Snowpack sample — Buffalo Mountain, Silverthorne, Colorado, USA (1/25/25, 10:11 AM MST)
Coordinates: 39.6222, -106.1139
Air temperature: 22 °F
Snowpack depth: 110 cm
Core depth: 10 cm
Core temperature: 46.4 °F
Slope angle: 12°, slope face: 102°
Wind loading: high
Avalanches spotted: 0
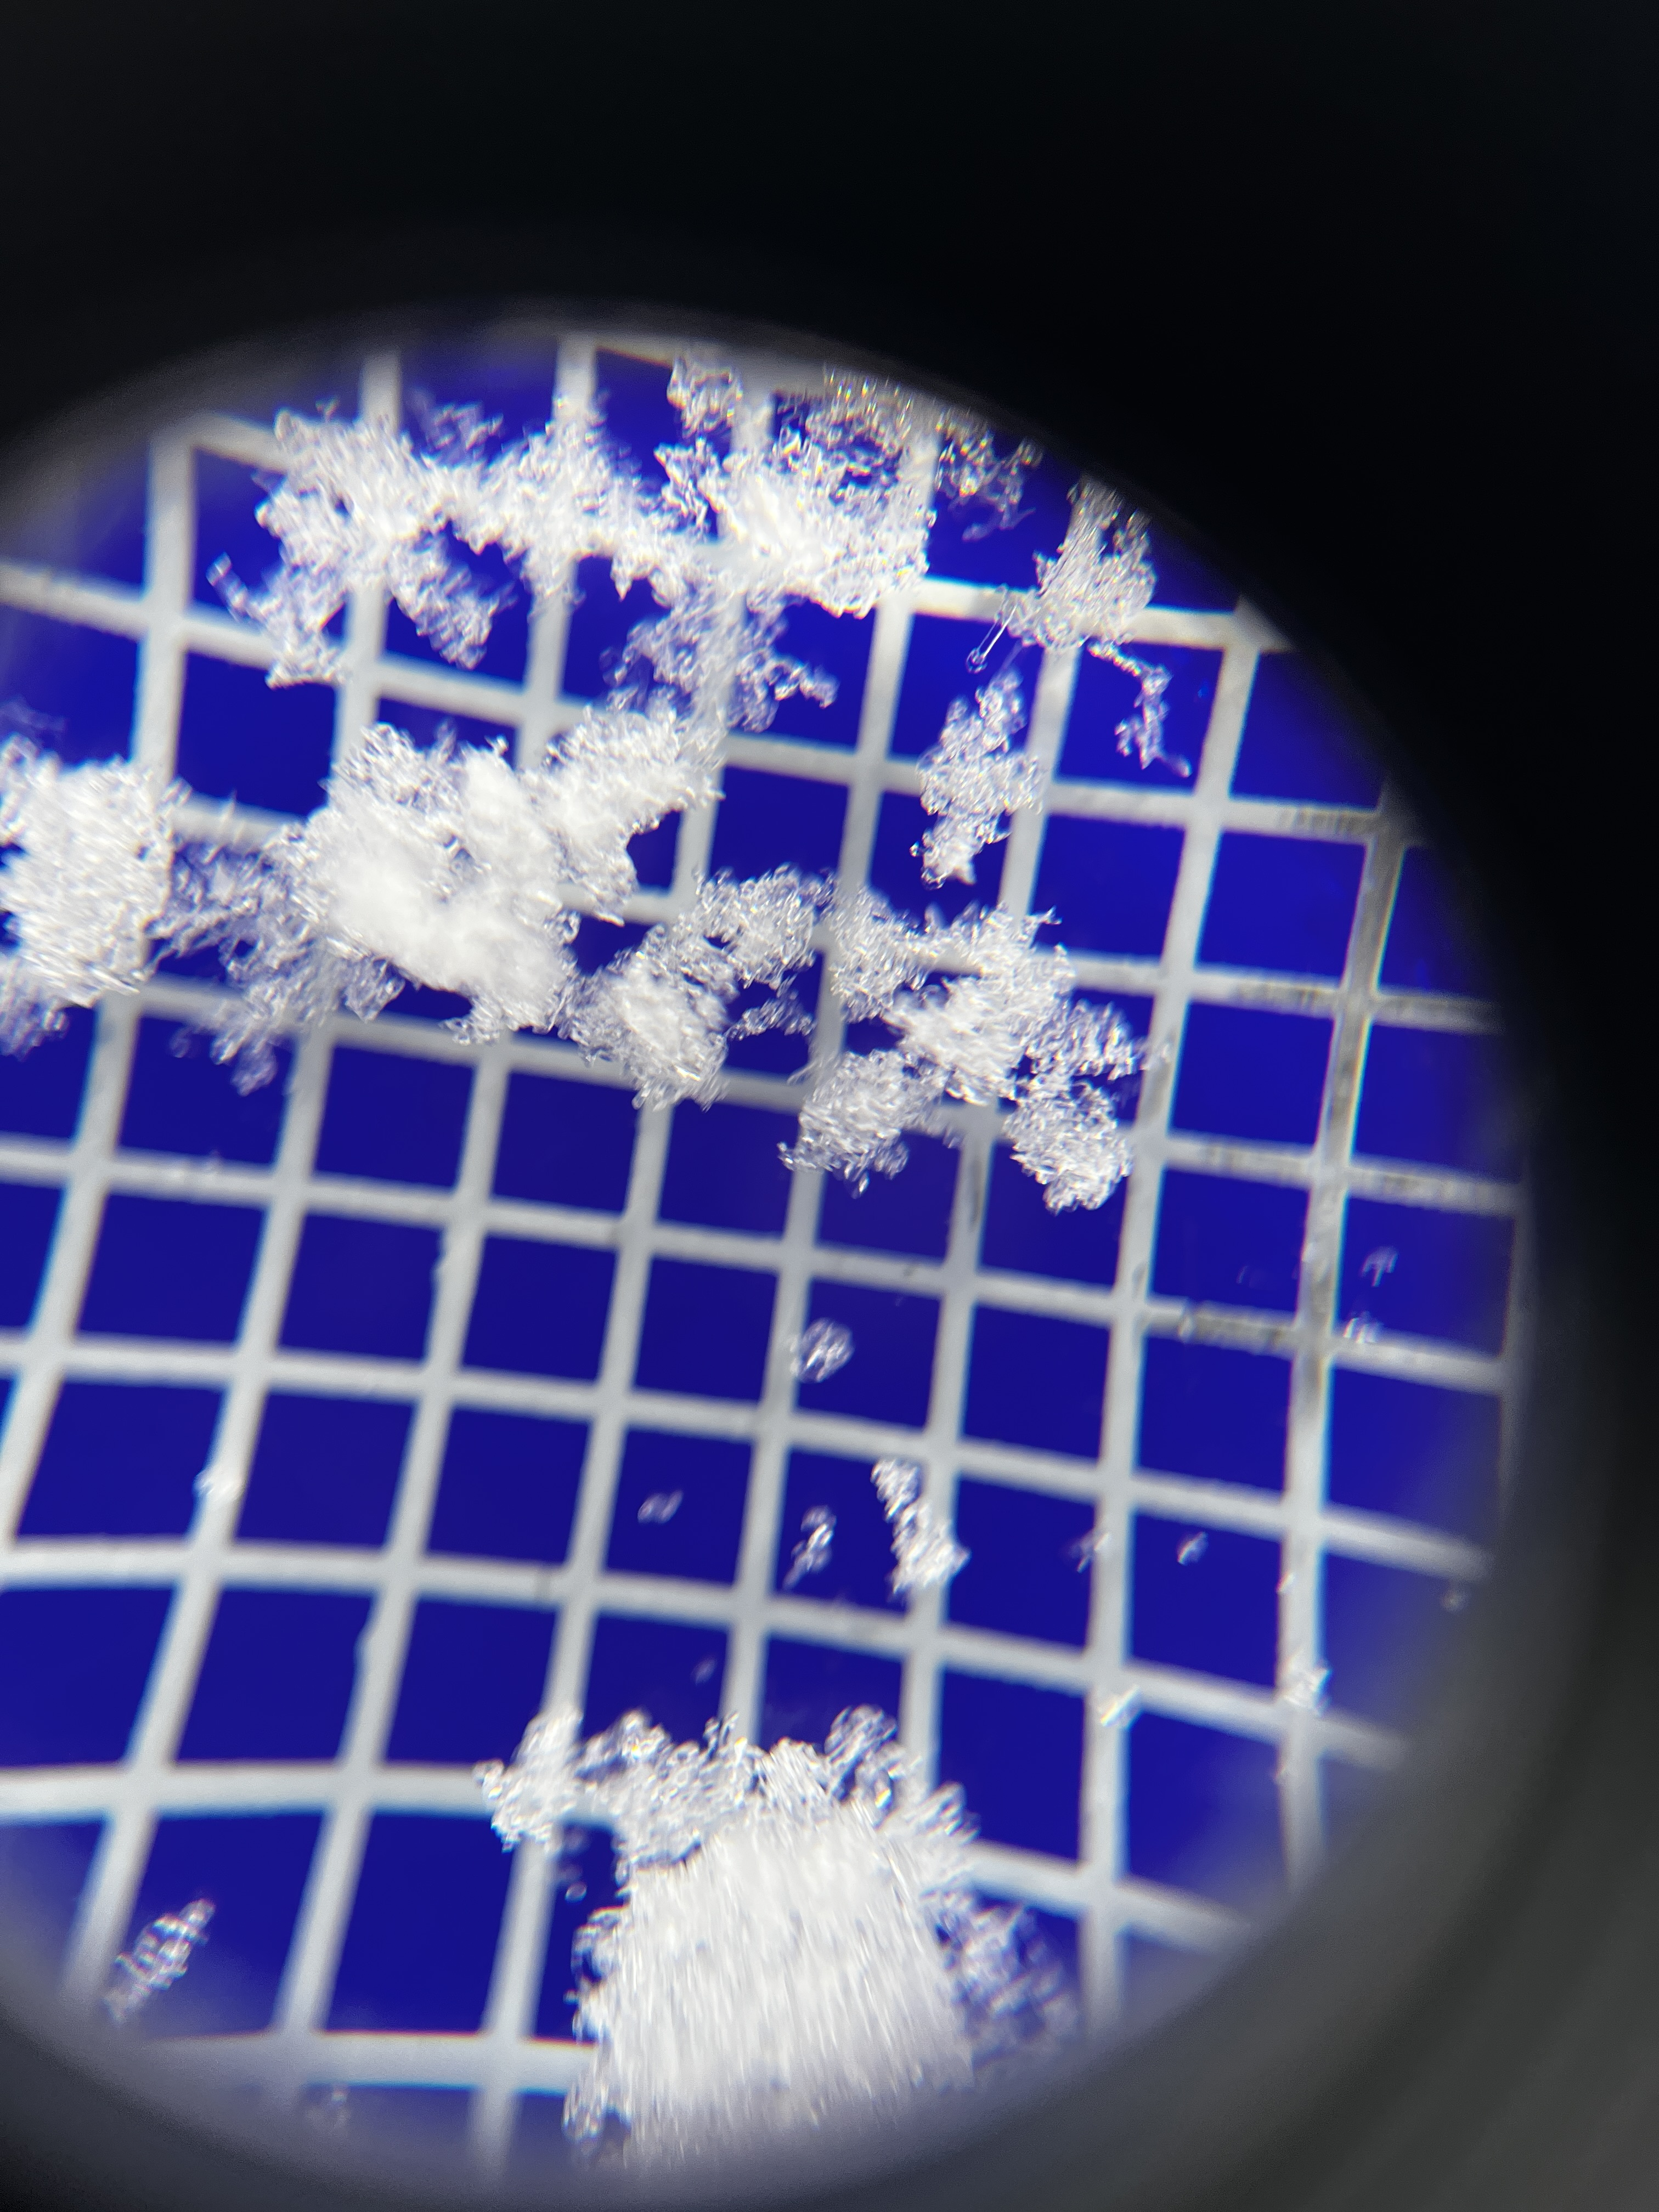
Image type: magnified_profile
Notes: No avalanches nearby, collected on the outskirts of a fire break 15 meters from the treeline, on way to Buffalo and Red Mountain